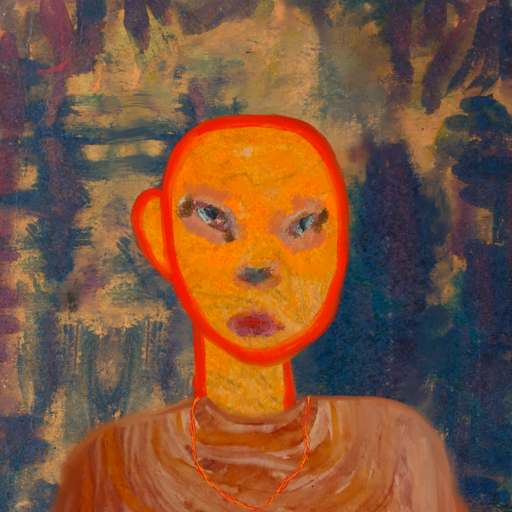
Background: InTheSun, Head And Neck Front: Sisters, Face Front: Boggyland, Bust: Pious_Lady, Hair Front: Blank, Head Accessory: Blank, Second Necklace: Gypsy_Mother_2, Necklace: Blank, Baby: Blank